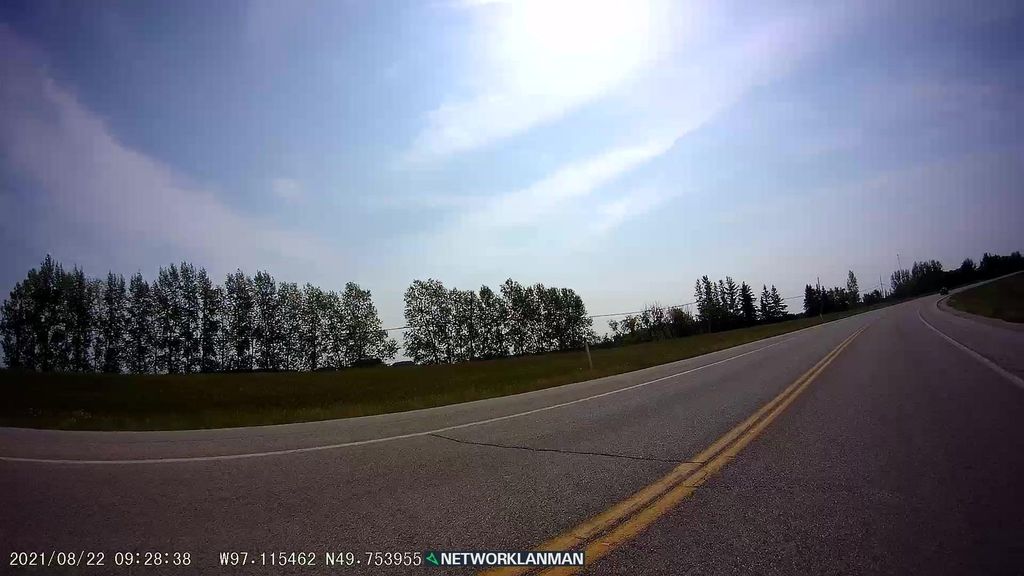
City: winnipeg